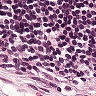
Metastatic tissue present: no